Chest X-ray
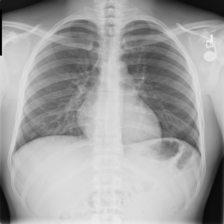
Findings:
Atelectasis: negative
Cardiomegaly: negative
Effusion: negative
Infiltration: negative
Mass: negative
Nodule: negative
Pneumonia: negative
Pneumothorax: negative
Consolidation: negative
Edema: negative
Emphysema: negative
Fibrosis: negative
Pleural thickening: negative
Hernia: negative